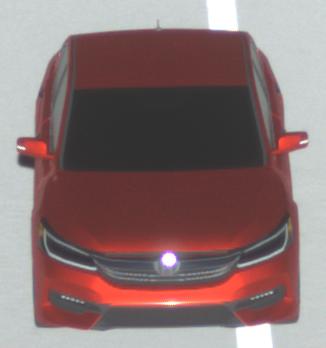
Make: Honda
Model: Accord Hybrid
Detailed model: 9. Generation
Model produced from: 2015
Model produced until: 2019
Doors: 4
Color: red
Road condition: dry road
Daytime: morning or afternoon
Contrast: high contrast